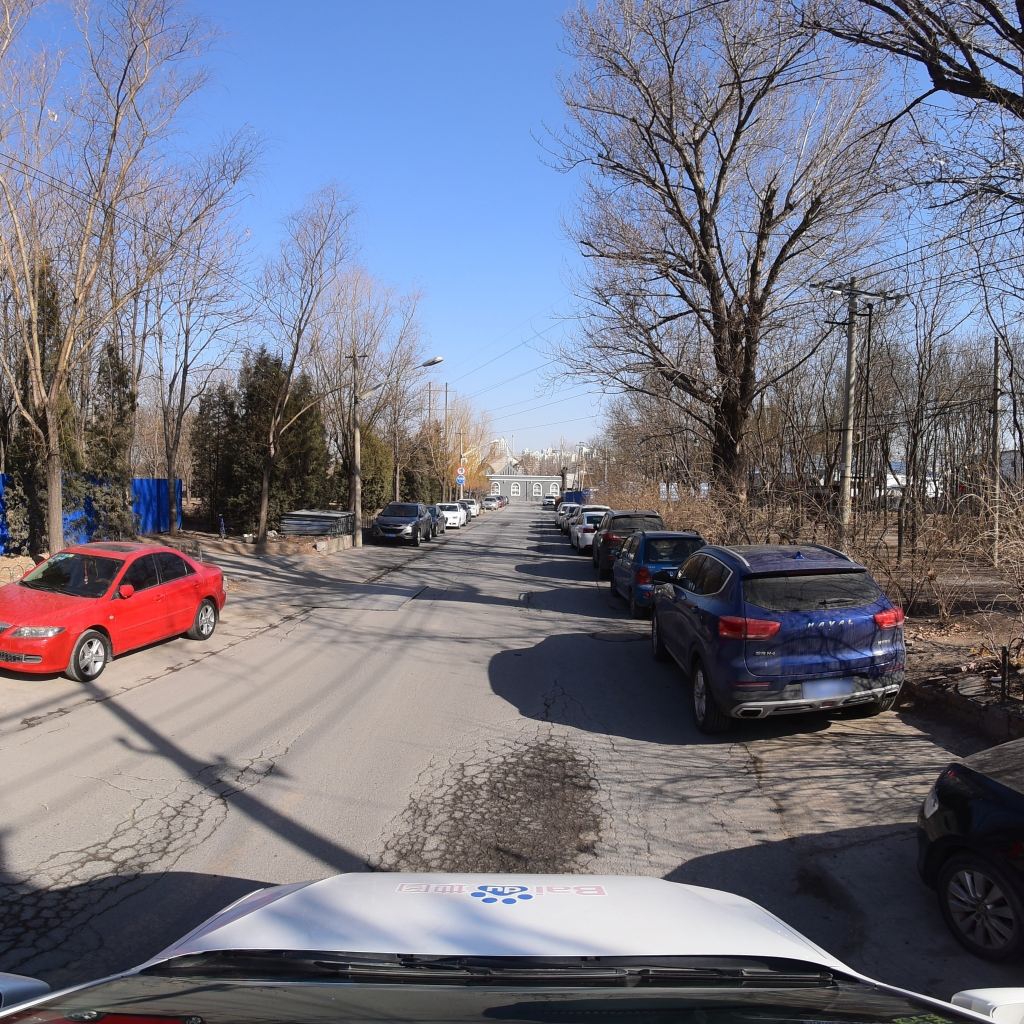
Region: Fengtai
Road damage annotations: alligator crack, alligator crack, longitudinal crack